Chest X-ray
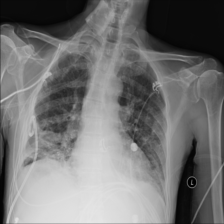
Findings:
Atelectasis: negative
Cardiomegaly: positive
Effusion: negative
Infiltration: positive
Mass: negative
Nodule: negative
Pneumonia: negative
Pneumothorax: negative
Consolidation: negative
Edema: negative
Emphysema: negative
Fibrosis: negative
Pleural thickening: negative
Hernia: negative